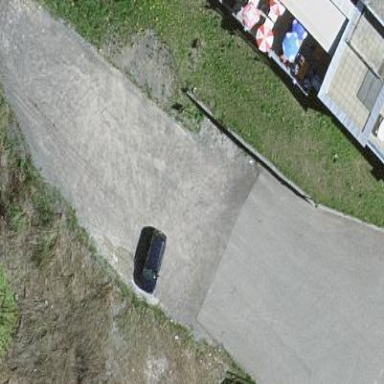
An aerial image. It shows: Parking area.